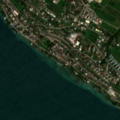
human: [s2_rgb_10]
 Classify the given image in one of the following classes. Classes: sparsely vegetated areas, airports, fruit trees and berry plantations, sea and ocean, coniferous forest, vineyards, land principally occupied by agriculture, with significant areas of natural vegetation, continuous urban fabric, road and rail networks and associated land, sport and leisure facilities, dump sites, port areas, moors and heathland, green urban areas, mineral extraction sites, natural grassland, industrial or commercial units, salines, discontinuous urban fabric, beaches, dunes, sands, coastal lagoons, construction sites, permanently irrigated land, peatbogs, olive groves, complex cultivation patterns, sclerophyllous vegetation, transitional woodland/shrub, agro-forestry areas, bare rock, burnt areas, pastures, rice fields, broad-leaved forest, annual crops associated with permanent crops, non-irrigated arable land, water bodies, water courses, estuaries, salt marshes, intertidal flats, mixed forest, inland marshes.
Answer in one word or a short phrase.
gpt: discontinuous urban fabric, non-irrigated arable land, water bodies